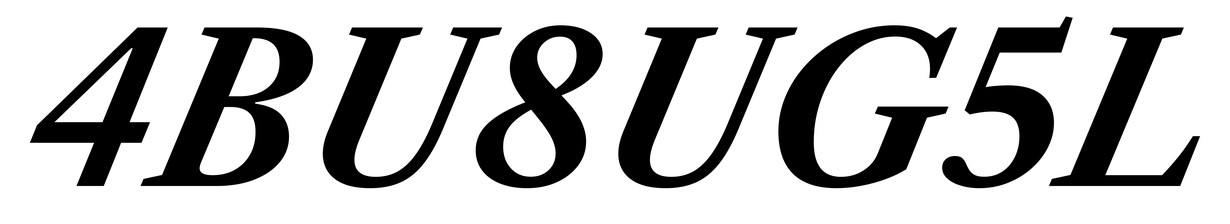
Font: LibreCaslonText-Italic_Bold_Italic